Aerial crown-view tile of a tropical tree (Barro Colorado Island, Panama), acquired 20241014:
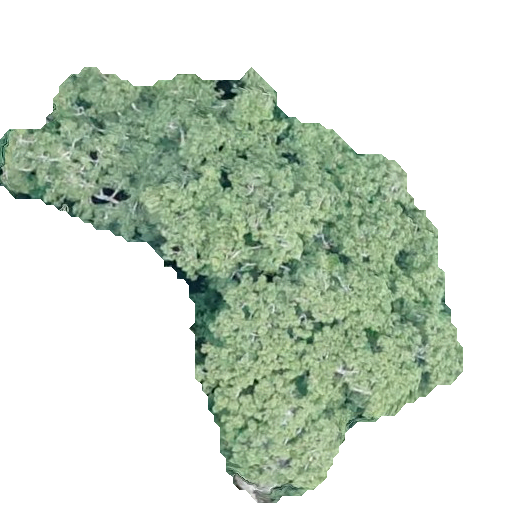
Species: Ceiba pentandra
GBIF accepted scientific name: Ceiba pentandra
Crown area: 163.497 m²